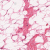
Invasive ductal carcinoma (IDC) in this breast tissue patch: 0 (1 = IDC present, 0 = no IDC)